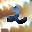
Label: 2